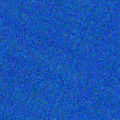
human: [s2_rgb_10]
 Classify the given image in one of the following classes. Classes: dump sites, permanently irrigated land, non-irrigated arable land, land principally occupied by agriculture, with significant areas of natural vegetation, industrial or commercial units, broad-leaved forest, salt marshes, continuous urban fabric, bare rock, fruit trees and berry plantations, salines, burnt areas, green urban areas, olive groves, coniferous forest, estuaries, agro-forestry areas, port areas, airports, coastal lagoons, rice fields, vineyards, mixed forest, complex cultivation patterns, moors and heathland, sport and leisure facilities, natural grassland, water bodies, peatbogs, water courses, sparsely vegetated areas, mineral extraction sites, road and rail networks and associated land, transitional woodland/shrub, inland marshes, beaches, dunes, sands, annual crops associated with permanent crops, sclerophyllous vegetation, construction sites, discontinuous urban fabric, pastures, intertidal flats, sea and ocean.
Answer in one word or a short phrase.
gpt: sea and ocean